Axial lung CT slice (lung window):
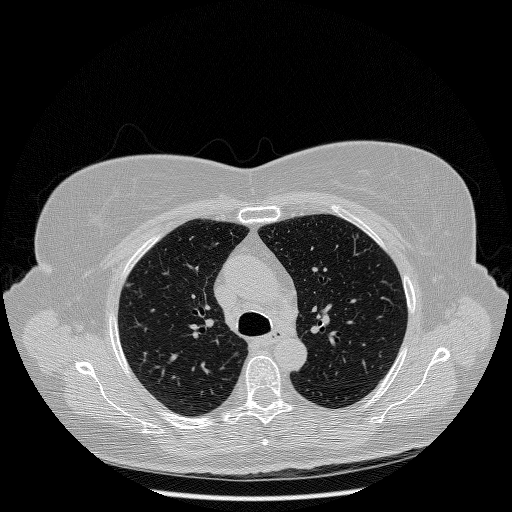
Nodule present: no